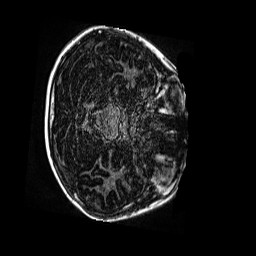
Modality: MP2RAGE
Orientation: axial
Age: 11
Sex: male
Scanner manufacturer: siemens
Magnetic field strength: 3 T
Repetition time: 4 s
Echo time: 0.00299 s